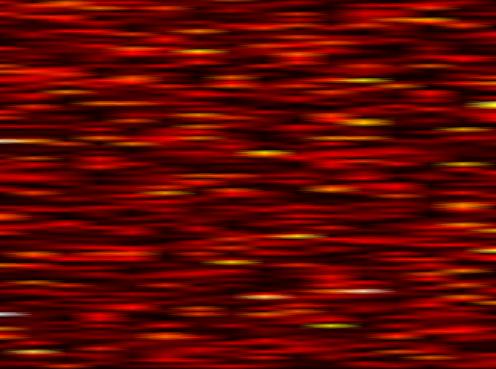
Label: WOLA